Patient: sex F, age 57
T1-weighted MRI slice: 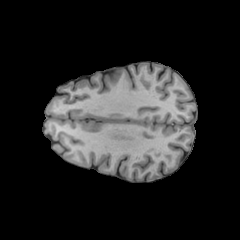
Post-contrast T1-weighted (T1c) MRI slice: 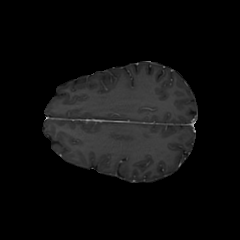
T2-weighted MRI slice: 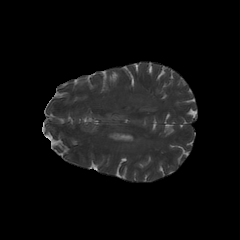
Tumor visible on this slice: no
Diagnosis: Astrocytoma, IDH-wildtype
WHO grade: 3